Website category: university
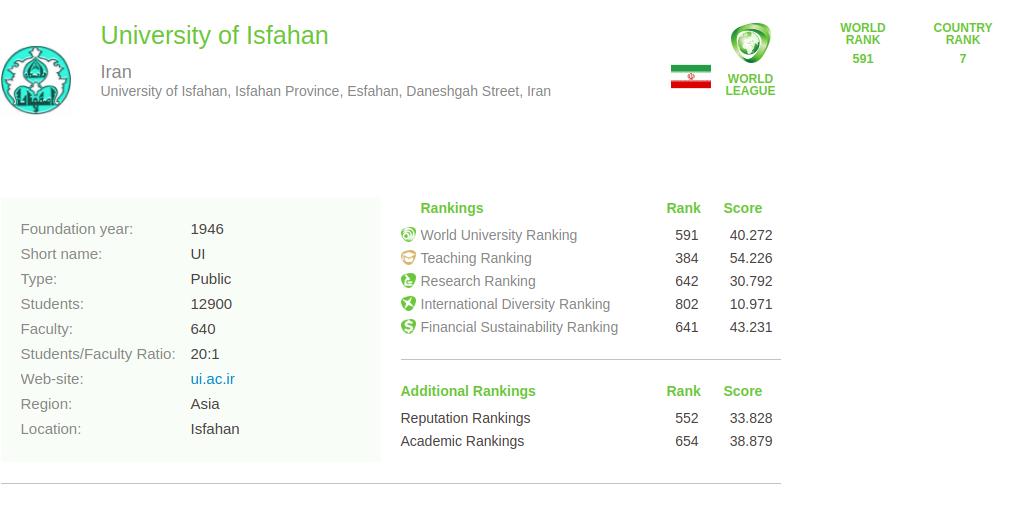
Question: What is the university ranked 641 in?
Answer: Financial Sustainability Ranking

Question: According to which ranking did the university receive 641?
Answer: Financial Sustainability Ranking

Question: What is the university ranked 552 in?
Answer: Reputation Rankings

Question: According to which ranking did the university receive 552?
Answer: Reputation Rankings

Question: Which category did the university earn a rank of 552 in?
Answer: Reputation Rankings

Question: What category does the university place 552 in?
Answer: Reputation Rankings

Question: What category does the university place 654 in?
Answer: Academic Rankings

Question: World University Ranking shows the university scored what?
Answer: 40.272

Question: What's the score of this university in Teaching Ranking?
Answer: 54.226

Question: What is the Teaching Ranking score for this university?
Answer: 54.226

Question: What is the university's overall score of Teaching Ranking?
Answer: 54.226

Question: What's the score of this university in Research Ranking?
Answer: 30.792

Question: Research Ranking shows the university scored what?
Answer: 30.792

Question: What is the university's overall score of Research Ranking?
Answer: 30.792

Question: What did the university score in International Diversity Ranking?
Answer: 10.971

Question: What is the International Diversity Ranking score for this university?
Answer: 10.971

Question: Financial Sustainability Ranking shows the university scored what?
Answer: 43.231

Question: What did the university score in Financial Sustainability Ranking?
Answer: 43.231

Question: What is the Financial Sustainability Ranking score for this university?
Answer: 43.231

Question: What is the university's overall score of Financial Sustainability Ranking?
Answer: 43.231

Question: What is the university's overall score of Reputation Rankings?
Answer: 33.828

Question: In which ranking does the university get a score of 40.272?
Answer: World University Ranking

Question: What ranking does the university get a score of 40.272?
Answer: World University Ranking

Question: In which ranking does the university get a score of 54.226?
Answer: Teaching Ranking

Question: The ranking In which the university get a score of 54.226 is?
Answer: Teaching Ranking

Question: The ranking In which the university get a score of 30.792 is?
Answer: Research Ranking

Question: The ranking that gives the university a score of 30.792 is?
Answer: Research Ranking

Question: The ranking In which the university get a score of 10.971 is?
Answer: International Diversity Ranking

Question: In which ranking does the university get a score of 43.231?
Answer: Financial Sustainability Ranking

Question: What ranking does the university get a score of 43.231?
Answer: Financial Sustainability Ranking

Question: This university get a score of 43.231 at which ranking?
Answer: Financial Sustainability Ranking

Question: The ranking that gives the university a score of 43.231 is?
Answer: Financial Sustainability Ranking

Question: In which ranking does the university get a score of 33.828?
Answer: Reputation Rankings

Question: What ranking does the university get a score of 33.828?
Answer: Reputation Rankings

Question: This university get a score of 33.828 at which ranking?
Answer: Reputation Rankings